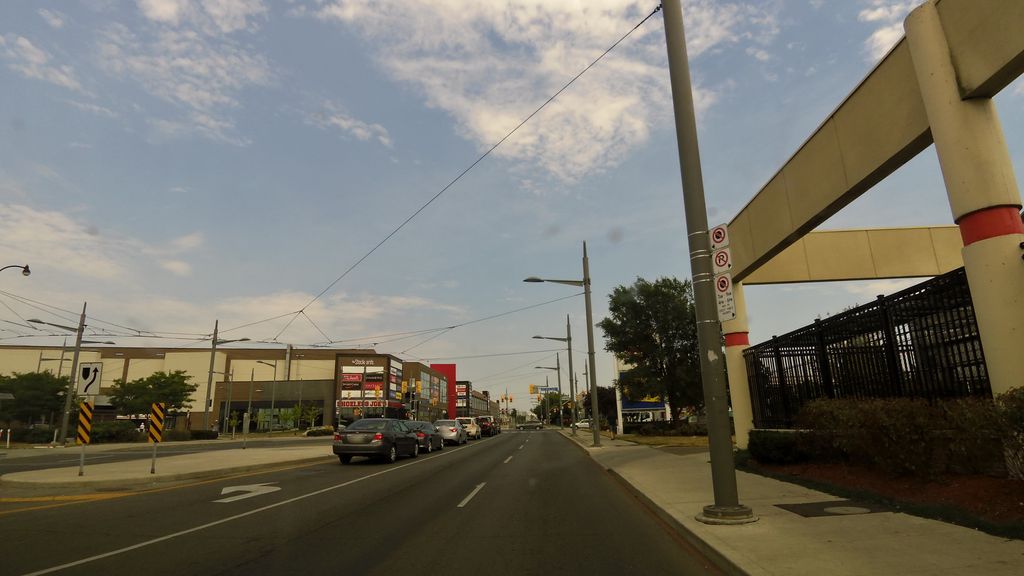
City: toronto